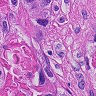
Metastatic tissue present: yes